Interaction volume radius: 5 \u00c5
Interaction volume height: 10 \u00c5
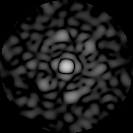
Disorder parameter: 0.7635